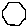
Label: hexagon